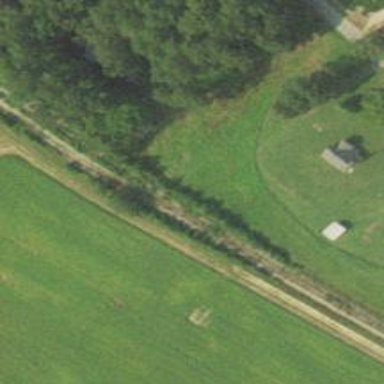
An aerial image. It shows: Disused railway.